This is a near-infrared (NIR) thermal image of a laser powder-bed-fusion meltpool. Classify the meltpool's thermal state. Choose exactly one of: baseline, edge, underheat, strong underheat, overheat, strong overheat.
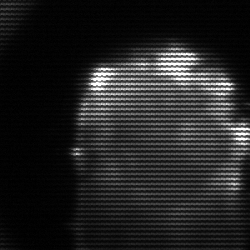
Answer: baseline